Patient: sex M, age 61
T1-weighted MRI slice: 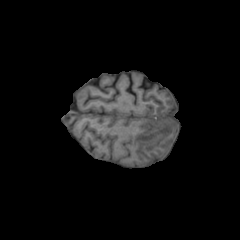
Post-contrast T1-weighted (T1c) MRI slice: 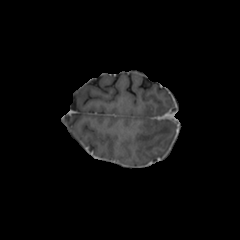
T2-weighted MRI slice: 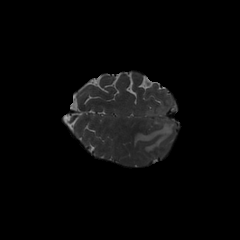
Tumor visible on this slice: yes
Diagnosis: Glioblastoma, IDH-wildtype
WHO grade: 4